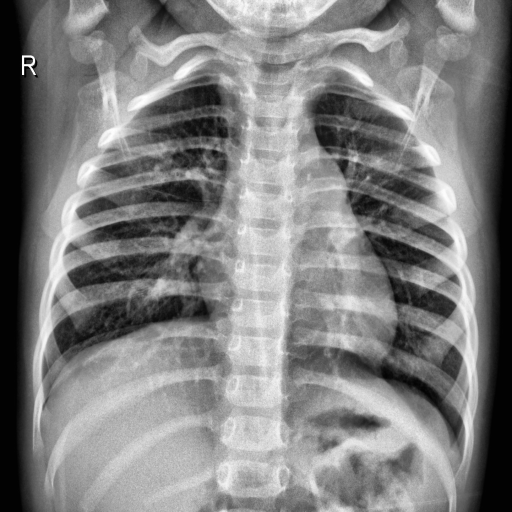
Finding: NORMAL